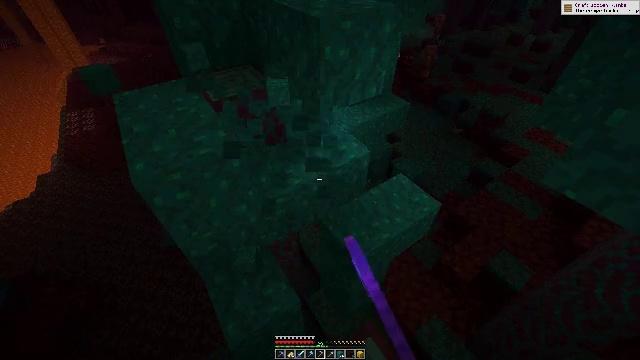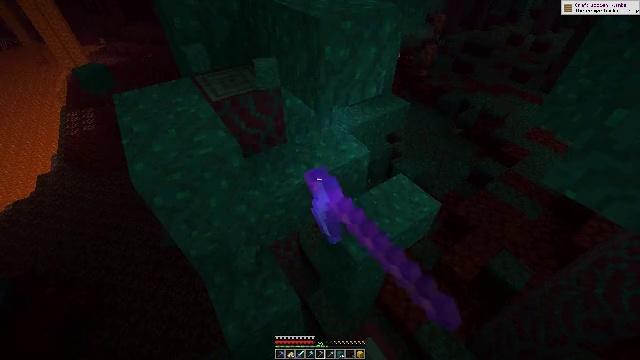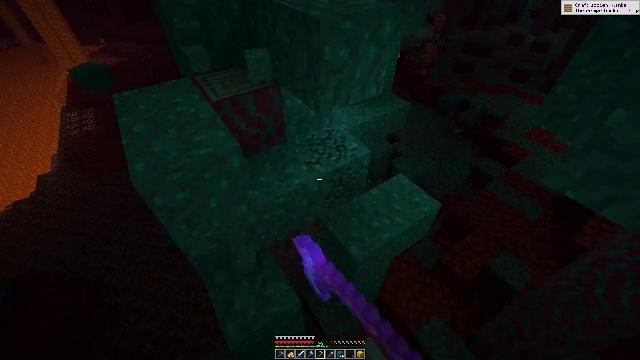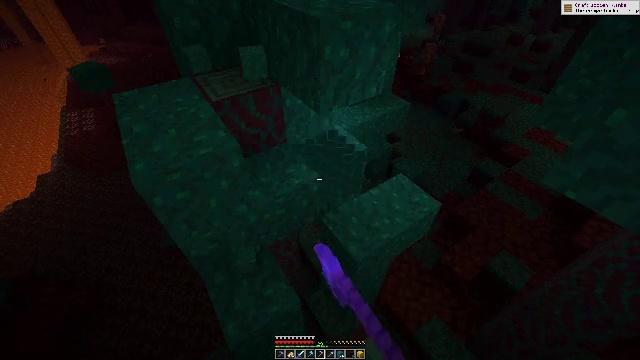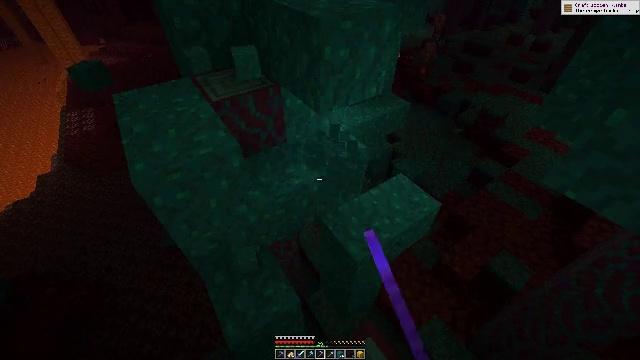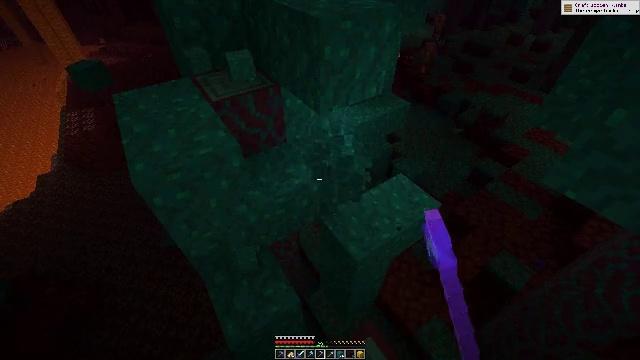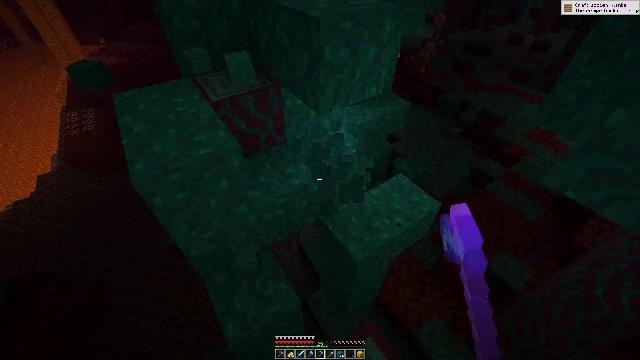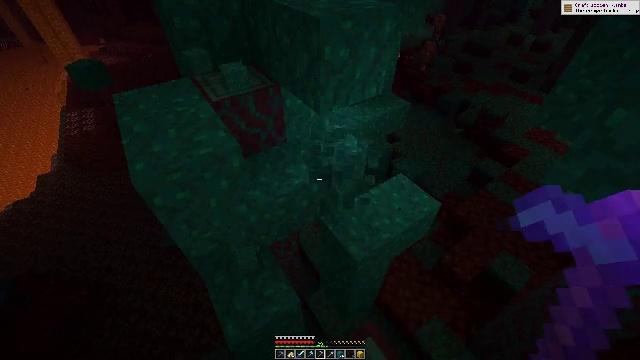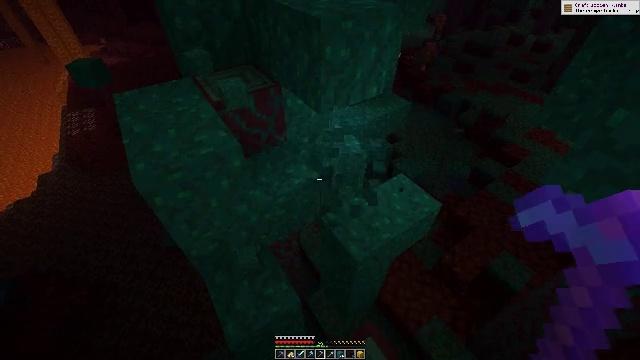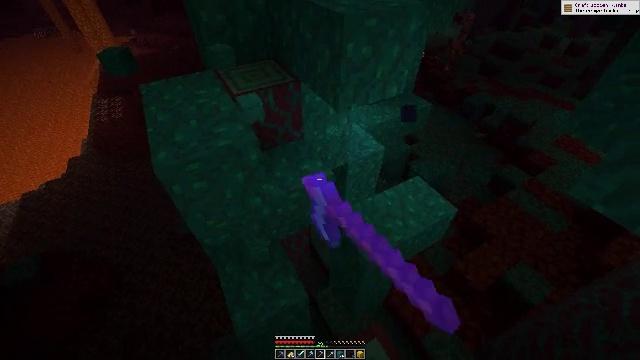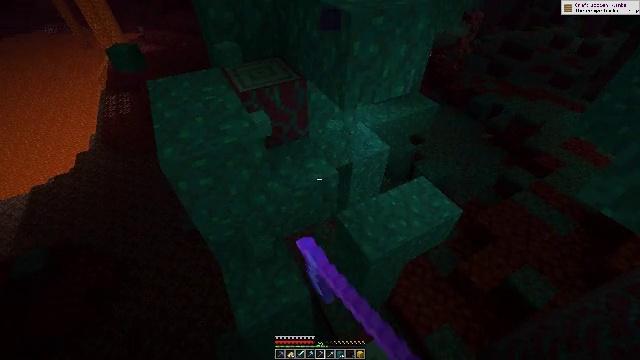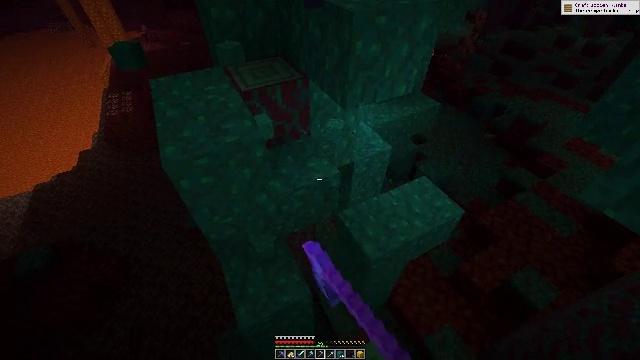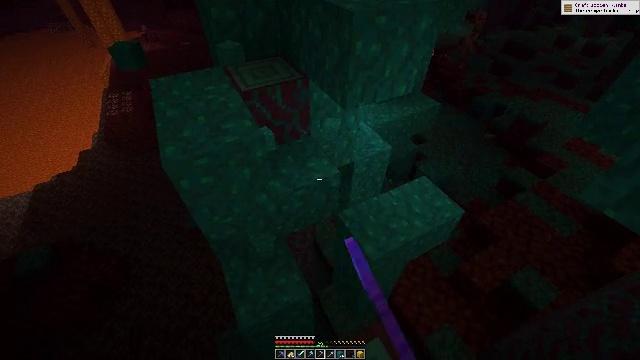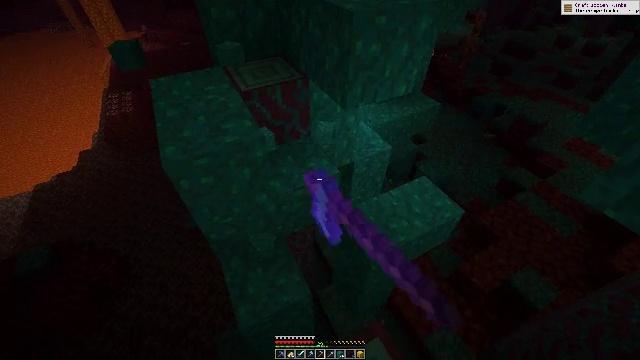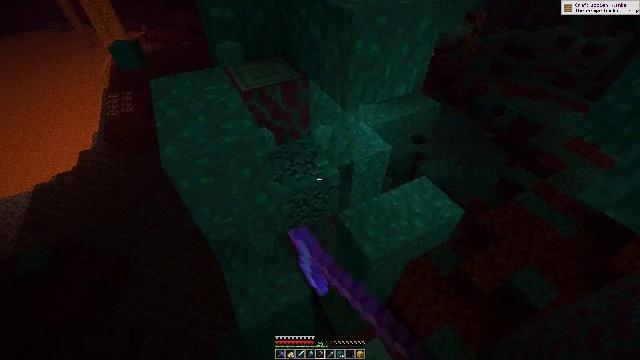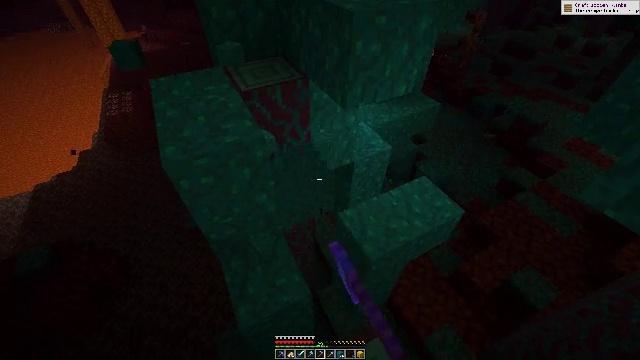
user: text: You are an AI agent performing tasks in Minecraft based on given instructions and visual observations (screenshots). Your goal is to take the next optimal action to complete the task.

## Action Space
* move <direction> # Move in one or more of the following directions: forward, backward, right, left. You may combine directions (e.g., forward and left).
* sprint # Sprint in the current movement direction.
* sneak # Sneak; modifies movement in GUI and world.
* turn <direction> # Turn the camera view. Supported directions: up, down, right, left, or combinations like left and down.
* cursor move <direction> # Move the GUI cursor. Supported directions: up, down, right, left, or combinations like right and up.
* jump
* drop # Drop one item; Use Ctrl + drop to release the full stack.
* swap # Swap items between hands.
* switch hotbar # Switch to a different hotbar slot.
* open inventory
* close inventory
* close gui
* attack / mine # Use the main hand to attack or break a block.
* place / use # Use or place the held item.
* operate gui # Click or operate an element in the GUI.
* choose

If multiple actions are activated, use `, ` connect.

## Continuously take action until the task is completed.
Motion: motion action
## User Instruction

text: Attack the warped wart block to obtain it.
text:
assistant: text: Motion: attack / mine
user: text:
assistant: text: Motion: attack / mine
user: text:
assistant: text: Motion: attack / mine
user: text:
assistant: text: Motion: attack / mine
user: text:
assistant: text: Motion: attack / mine
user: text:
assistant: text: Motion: attack / mine
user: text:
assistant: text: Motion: attack / mine
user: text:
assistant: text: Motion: attack / mine
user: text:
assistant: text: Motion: turn left, attack / mine
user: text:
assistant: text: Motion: turn left, attack / mine
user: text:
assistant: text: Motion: attack / mine
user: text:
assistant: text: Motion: attack / mine
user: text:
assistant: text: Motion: attack / mine
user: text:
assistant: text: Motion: attack / mine
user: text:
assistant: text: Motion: attack / mine
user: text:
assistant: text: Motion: attack / mine
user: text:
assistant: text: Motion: turn left, attack / mine
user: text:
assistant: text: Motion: turn left, attack / mine
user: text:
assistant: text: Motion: turn left and up, attack / mine
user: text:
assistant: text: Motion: turn left, attack / mine
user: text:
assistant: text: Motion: turn left and up, attack / mine
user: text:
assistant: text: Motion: attack / mine
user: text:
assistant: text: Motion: attack / mine
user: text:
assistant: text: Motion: attack / mine
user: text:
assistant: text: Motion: attack / mine
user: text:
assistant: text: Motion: attack / mine
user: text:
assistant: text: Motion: attack / mine
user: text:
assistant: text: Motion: attack / mine
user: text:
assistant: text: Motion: attack / mine
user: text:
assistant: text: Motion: turn up, attack / mine